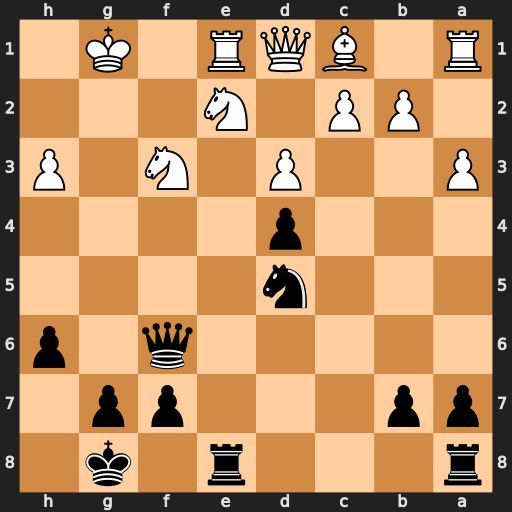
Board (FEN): r3r1k1/pp3pp1/5q1p/3n4/3p4/P2P1N1P/1PP1N3/R1BQR1K1
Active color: b
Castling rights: -
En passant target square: -
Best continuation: Qxf3 Nf4 Rxe1+ Qxe1 Nxf4 Bxf4 Qxf4